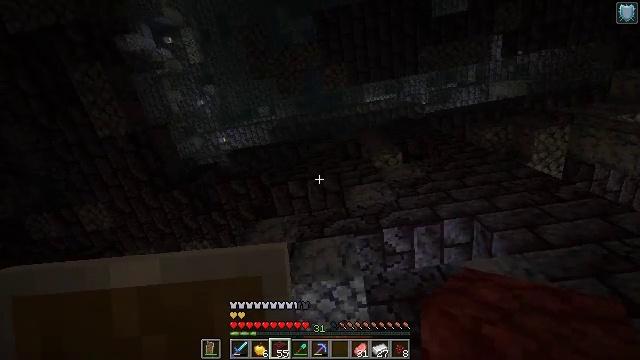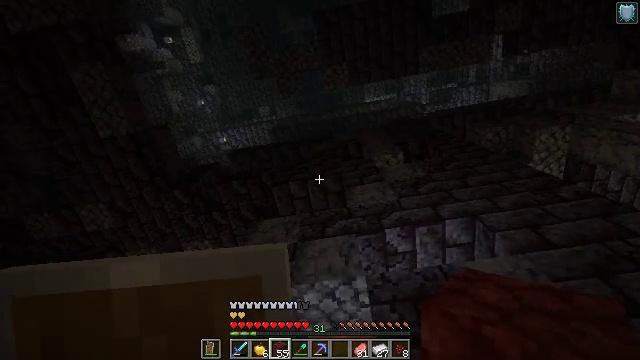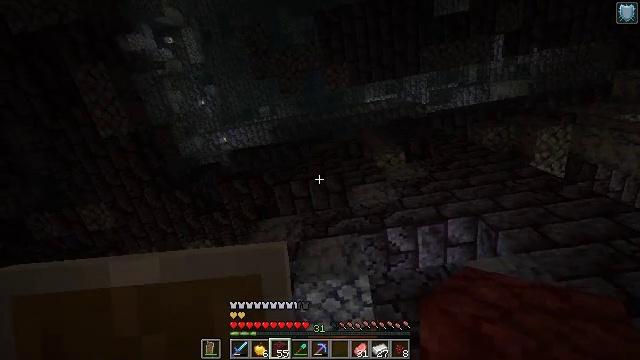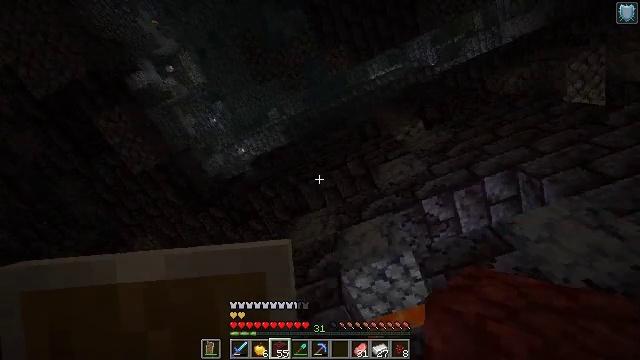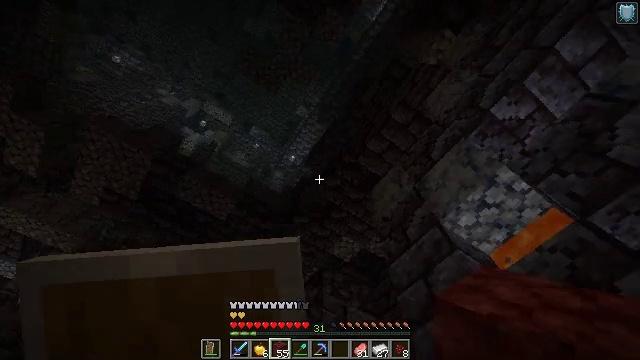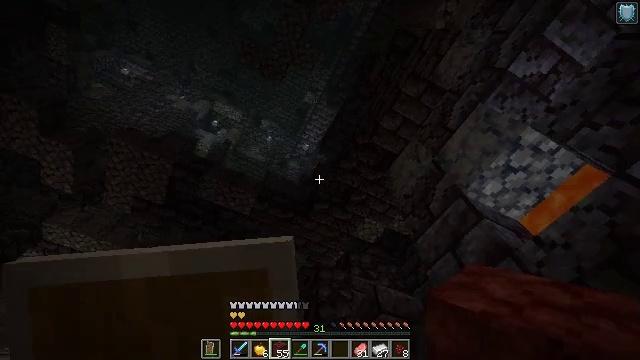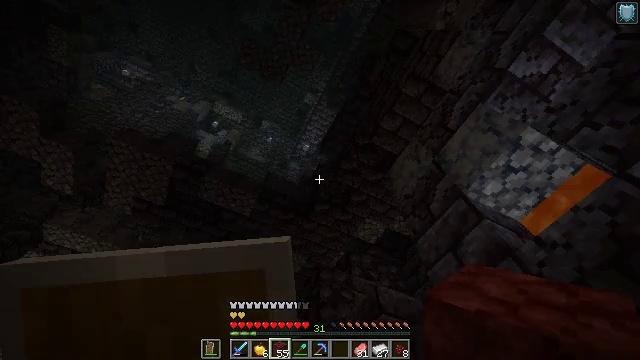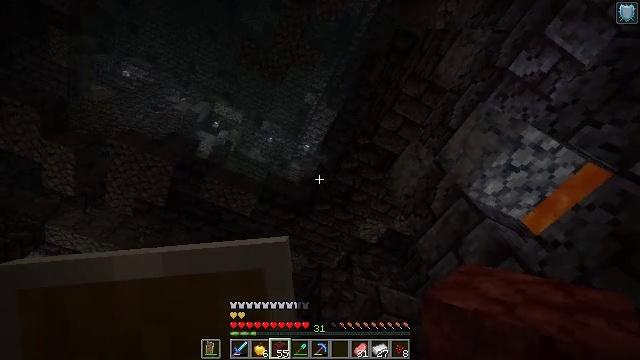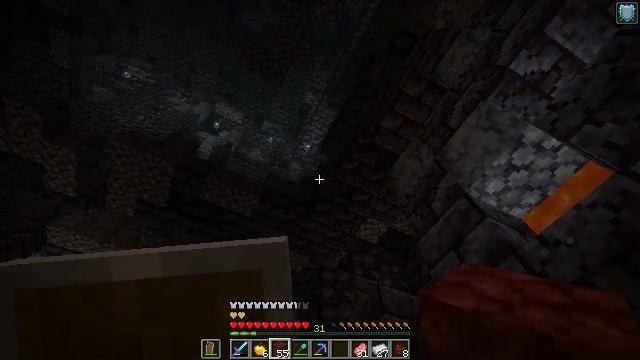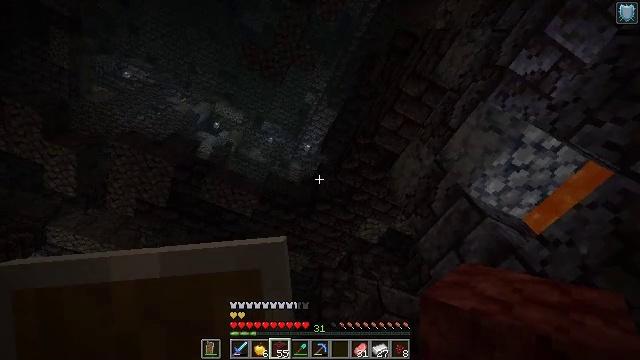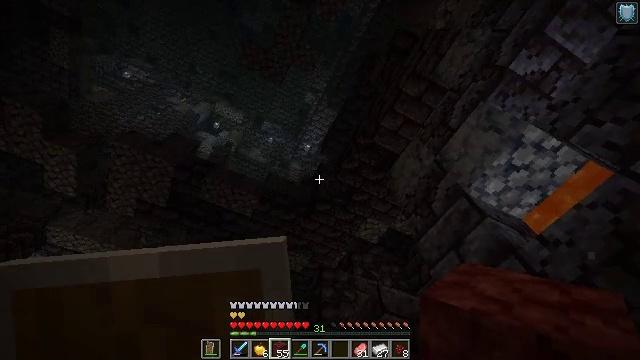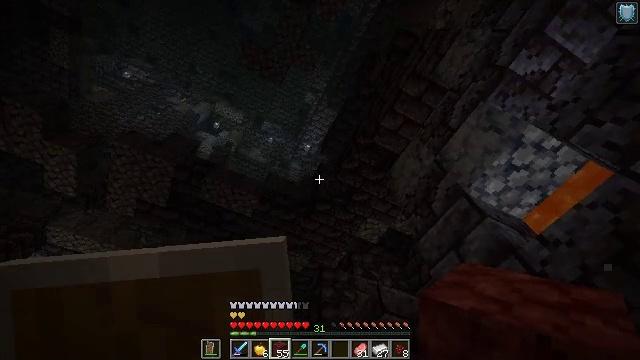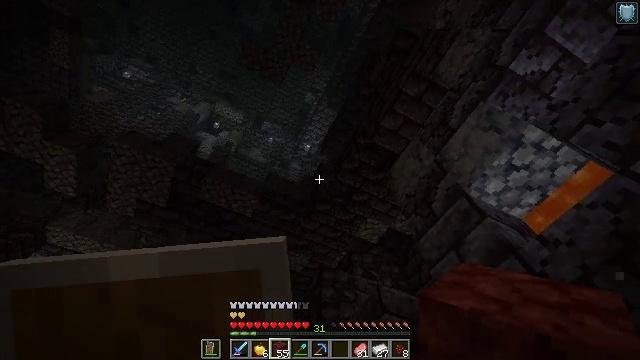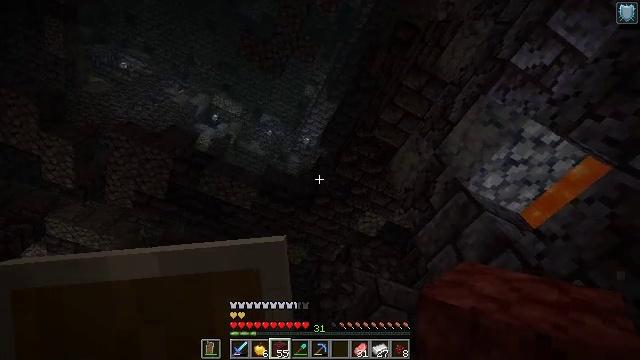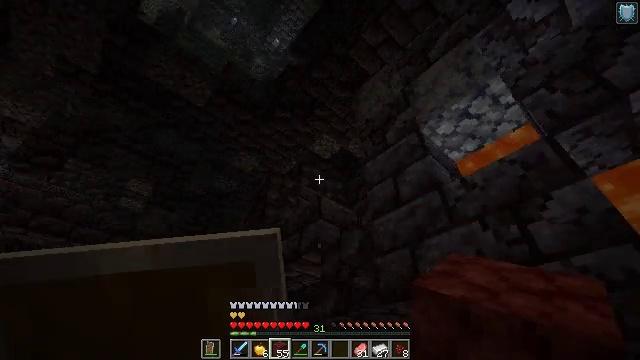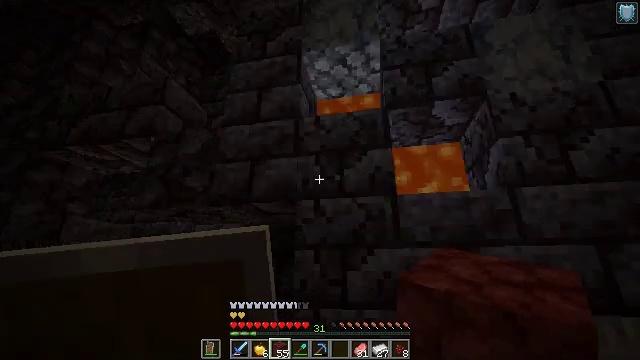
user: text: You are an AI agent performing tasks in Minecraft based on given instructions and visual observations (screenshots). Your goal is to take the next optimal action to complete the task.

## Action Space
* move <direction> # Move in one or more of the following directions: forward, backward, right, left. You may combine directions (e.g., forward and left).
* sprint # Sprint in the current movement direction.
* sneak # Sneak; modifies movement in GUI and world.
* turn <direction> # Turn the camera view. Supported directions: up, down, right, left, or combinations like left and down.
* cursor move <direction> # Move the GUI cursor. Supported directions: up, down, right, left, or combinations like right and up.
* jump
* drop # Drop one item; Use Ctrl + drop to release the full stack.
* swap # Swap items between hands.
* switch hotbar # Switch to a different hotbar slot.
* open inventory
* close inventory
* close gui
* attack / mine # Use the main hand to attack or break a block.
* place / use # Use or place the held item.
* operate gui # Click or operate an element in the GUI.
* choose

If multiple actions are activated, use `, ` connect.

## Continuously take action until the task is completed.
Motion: motion action
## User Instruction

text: Gather polished blackstone bricks.
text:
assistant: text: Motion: sneak
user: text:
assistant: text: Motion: sneak
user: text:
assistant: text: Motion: sneak, turn left and down
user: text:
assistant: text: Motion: sneak, turn left and down
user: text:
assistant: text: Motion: sneak, turn left and down
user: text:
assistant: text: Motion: sneak
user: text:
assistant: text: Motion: sneak
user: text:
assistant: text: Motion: sneak
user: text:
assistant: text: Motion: sneak
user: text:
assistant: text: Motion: sneak
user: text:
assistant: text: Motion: sneak
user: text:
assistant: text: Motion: sneak
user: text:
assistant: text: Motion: sneak, turn down
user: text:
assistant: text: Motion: sneak, turn right and down
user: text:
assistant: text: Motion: sneak, turn right and down
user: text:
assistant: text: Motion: move forward, sneak, turn right and down
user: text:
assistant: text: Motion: move forward, sneak, turn right and down
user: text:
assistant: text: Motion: move forward, sneak, turn right and down
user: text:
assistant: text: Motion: move forward, sneak, turn right and down
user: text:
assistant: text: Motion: move forward, sneak, turn right and down
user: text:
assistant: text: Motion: move forward, sneak, turn right and down
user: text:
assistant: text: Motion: move forward, sneak
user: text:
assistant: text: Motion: move forward, sneak
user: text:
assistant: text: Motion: move forward, sneak
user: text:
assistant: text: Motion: move forward, sneak
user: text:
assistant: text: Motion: move forward, sneak, turn right and down
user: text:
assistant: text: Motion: move forward, sneak
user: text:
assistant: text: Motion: move forward, sneak, turn left
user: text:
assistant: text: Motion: move forward, sneak, turn left
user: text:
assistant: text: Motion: move forward, sneak